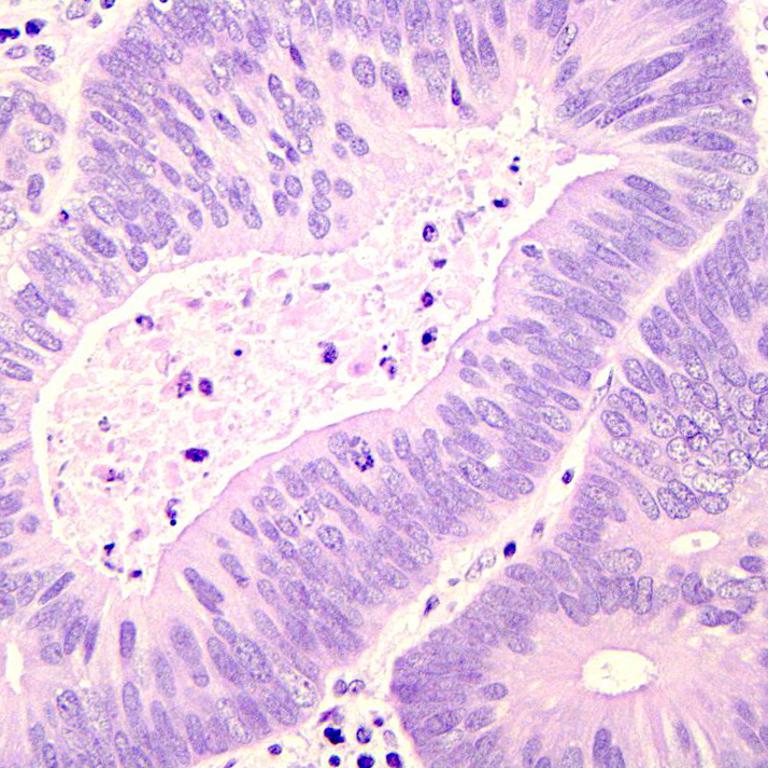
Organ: colon
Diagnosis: adenocarcinomas